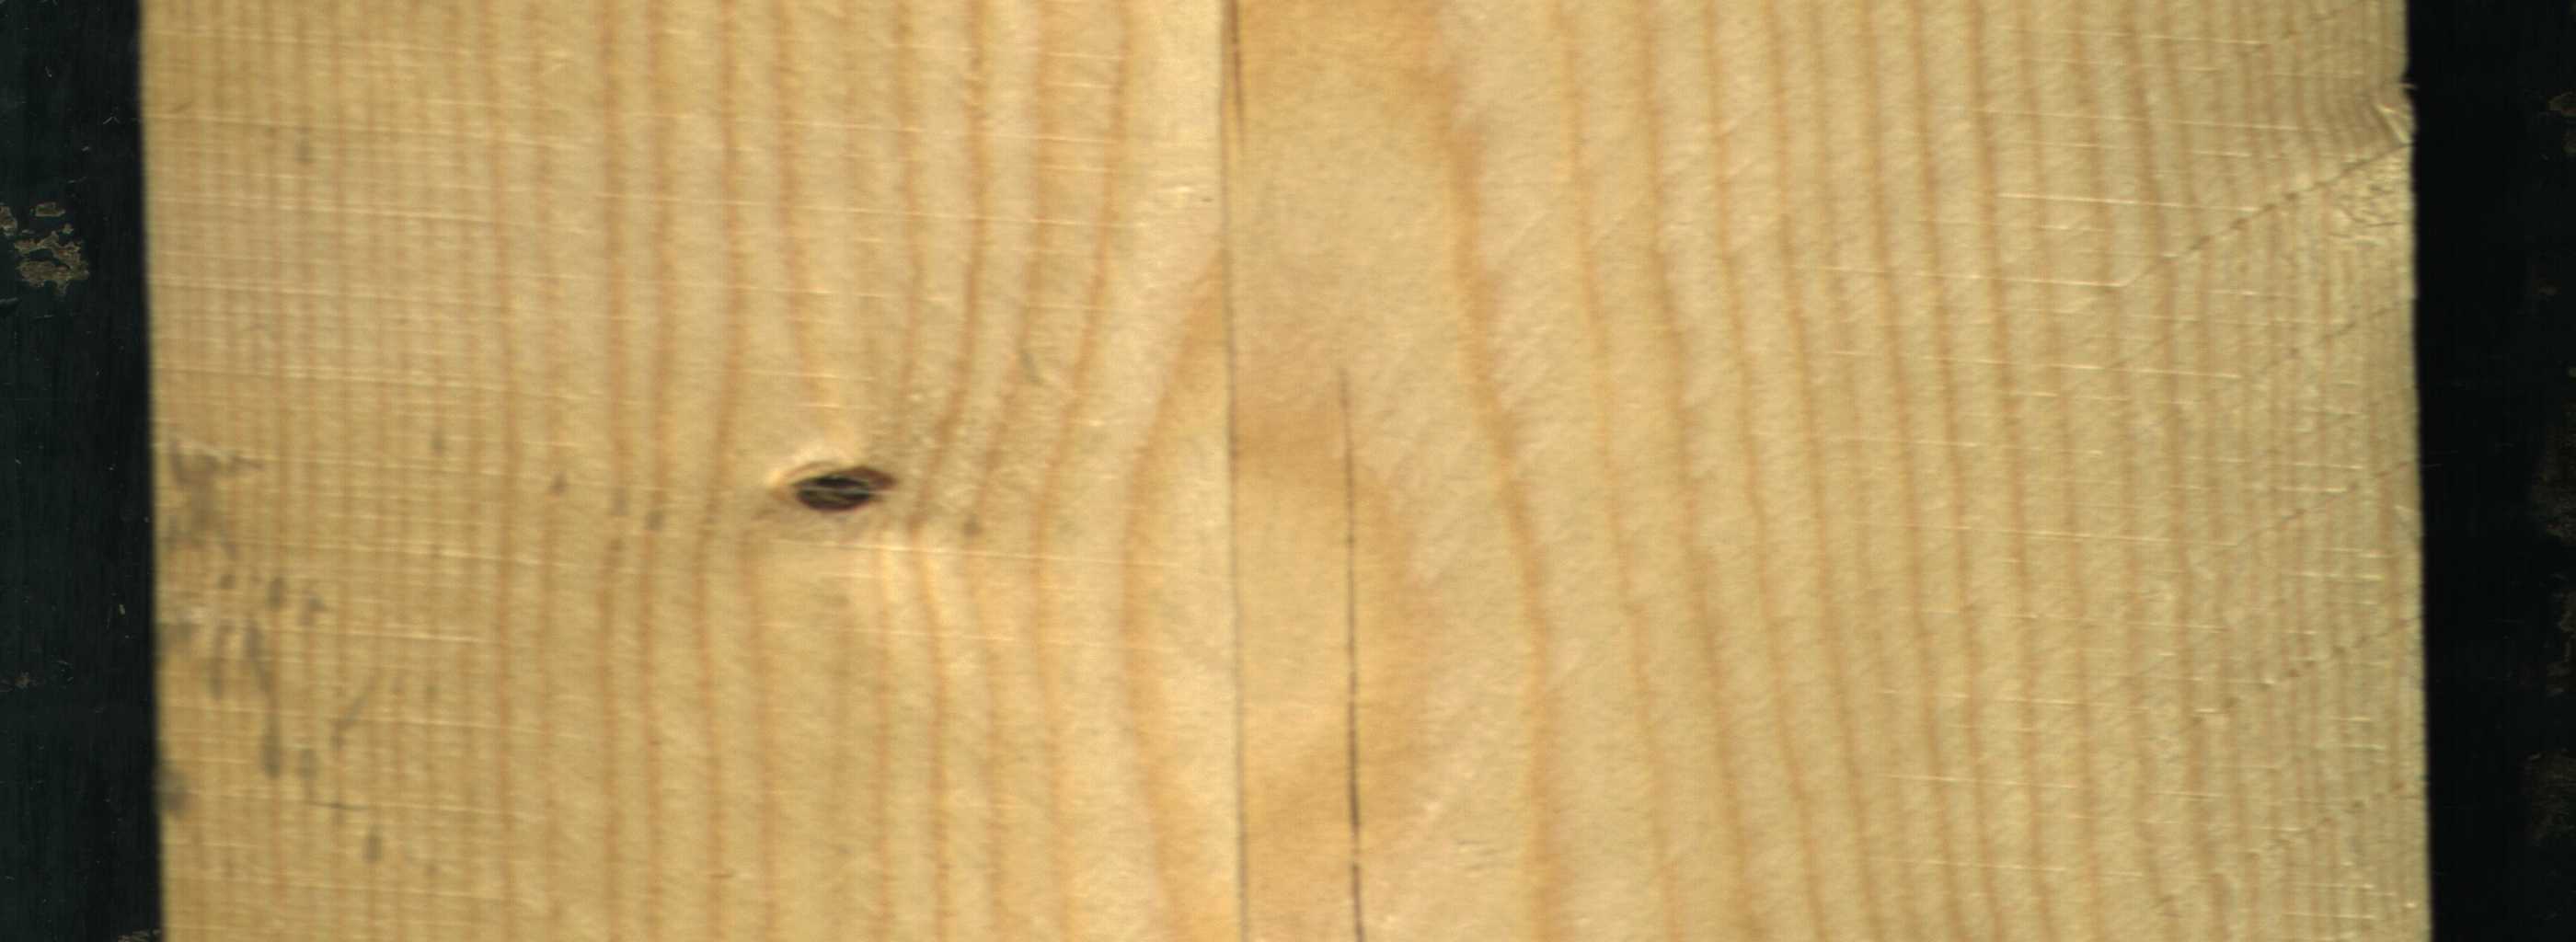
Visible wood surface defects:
Crack
Dead_Knot